Question: I've created this view using XCode4, dropping a UILabel onto the top part of a UITableView.
The Label is connected to an IBOutlet of the File's owner but I can't change it programmaticaly.

That part of text doesn't seem to be into a header. Where is it ?
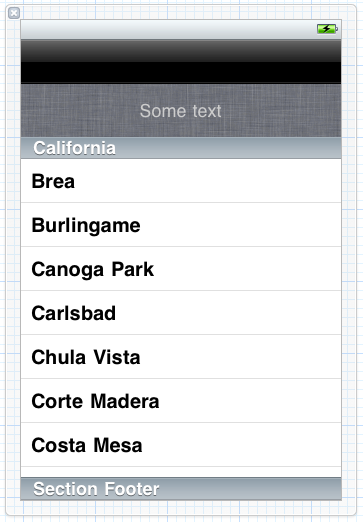
Answer: Use this in the ViewDidLoad.
'''
UILabel *label = [[UILabel alloc] initWithFrame:CGRectMake(0, 0, 320, 45)];
label.text = @"HEADER VIEW";
self.tableView.tableHeaderView= label;
'''